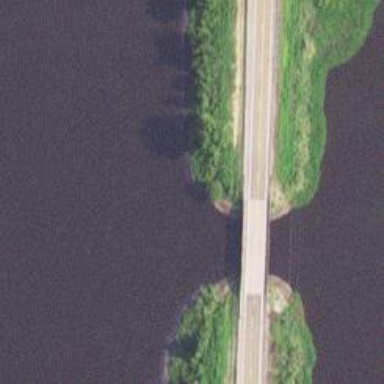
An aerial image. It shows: Secondary road crossing bridge.